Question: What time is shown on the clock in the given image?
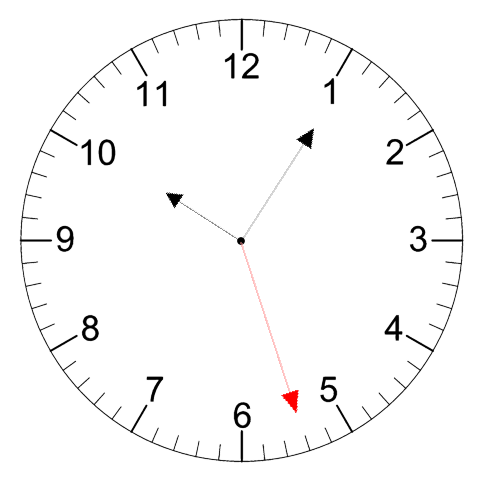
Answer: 10:05:27